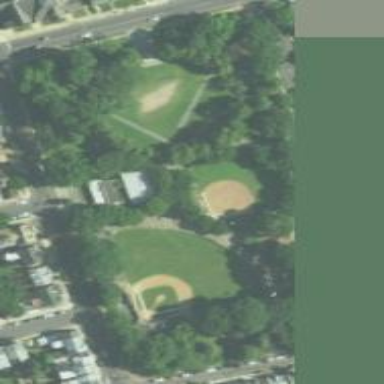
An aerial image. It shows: Recreational ground known as park.